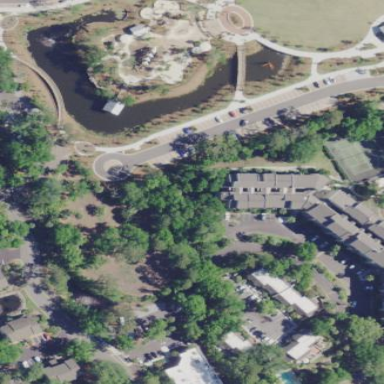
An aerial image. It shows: Residential building.